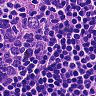
Metastatic tissue present: no